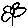
Label: flower